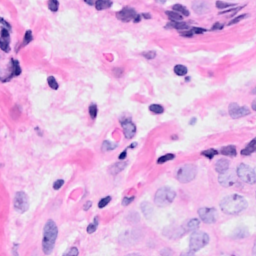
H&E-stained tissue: Breast